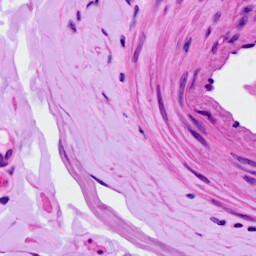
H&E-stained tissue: Ovarian